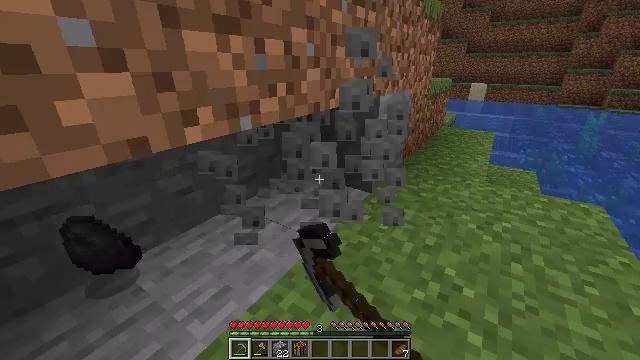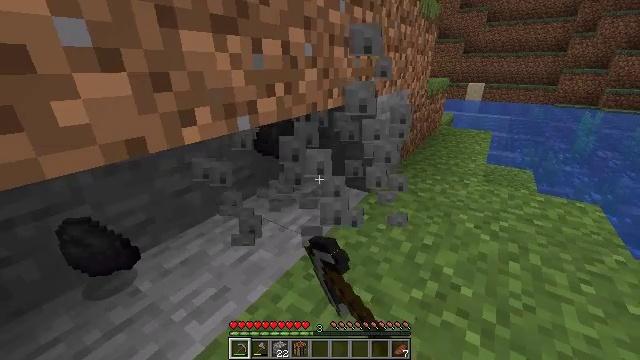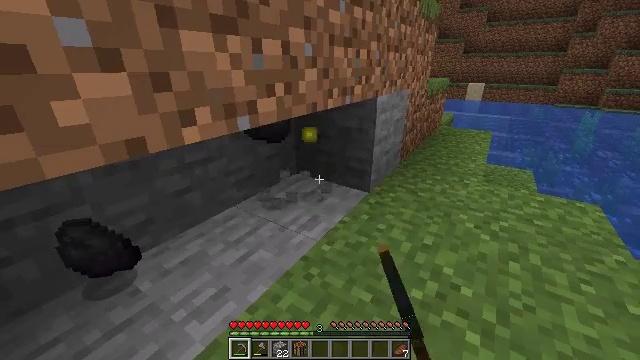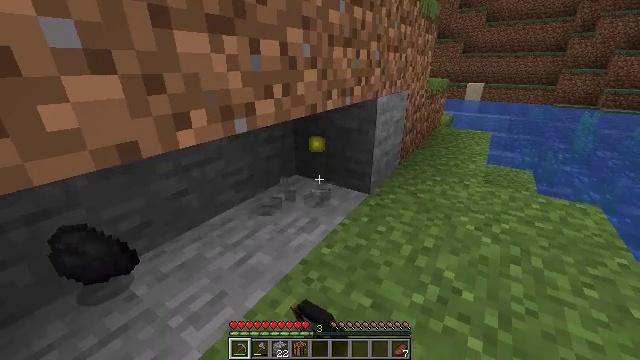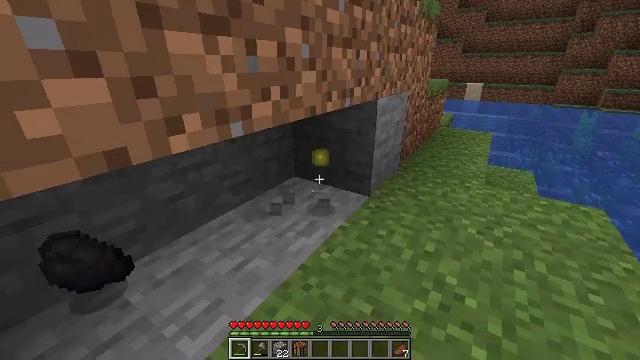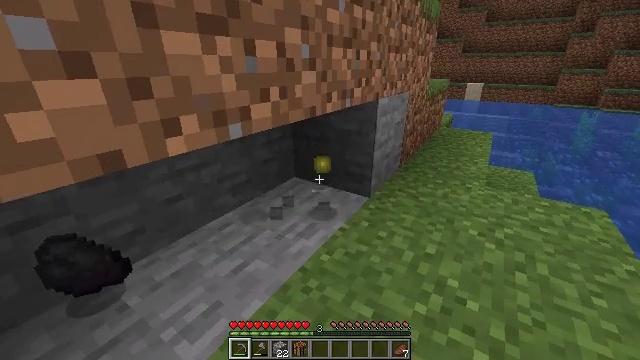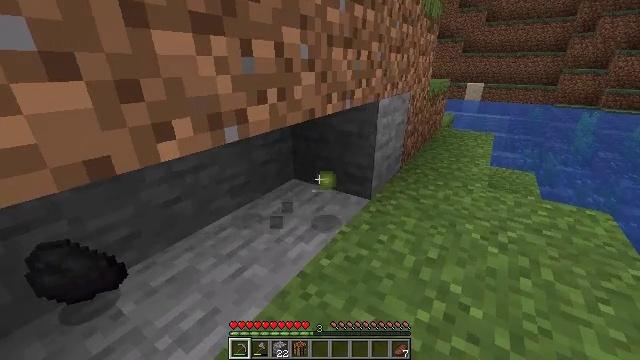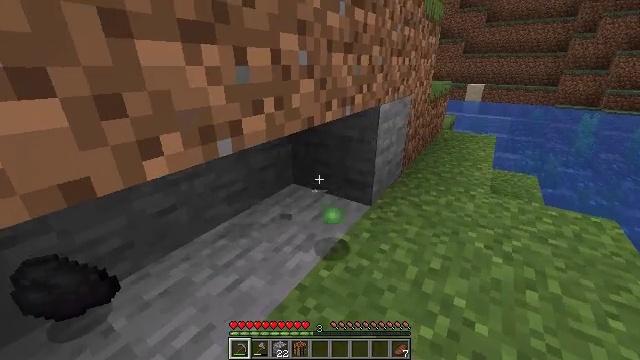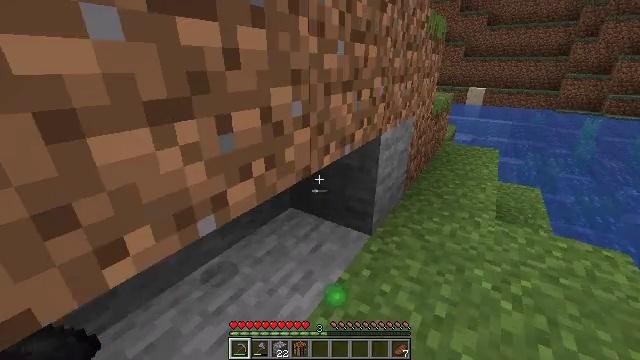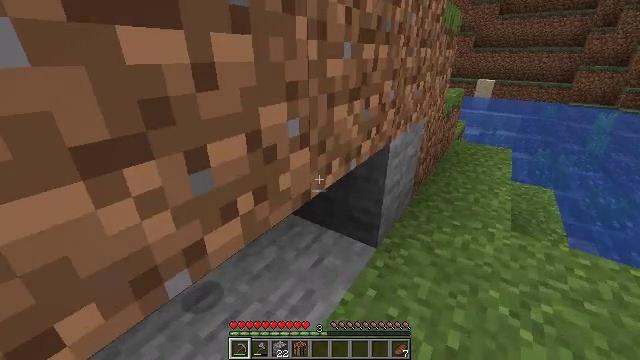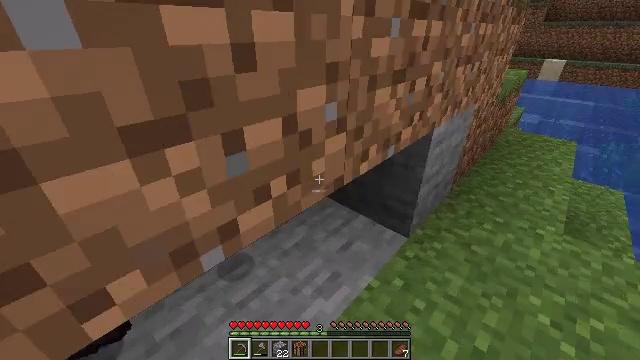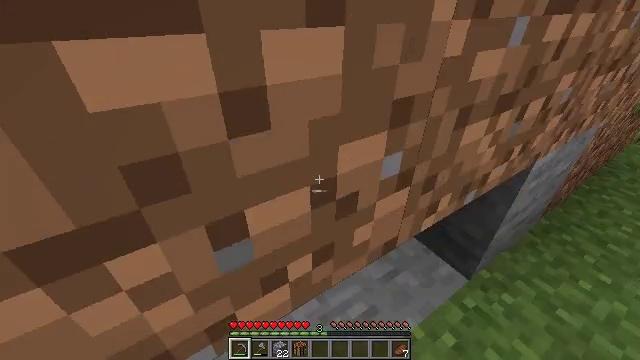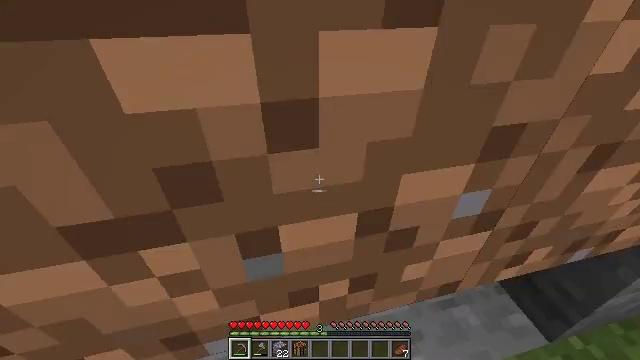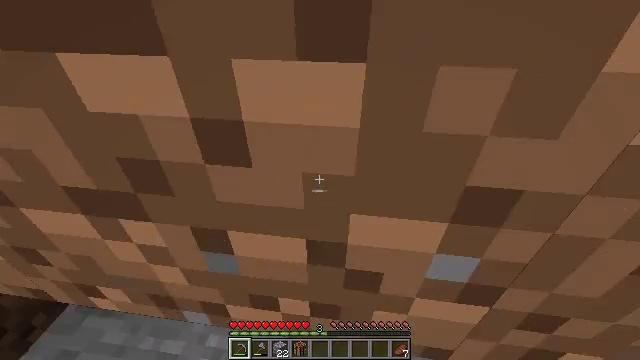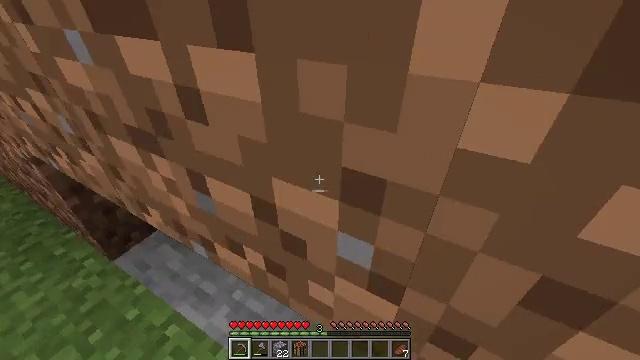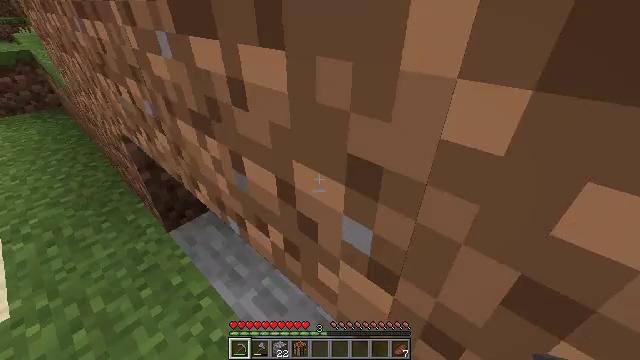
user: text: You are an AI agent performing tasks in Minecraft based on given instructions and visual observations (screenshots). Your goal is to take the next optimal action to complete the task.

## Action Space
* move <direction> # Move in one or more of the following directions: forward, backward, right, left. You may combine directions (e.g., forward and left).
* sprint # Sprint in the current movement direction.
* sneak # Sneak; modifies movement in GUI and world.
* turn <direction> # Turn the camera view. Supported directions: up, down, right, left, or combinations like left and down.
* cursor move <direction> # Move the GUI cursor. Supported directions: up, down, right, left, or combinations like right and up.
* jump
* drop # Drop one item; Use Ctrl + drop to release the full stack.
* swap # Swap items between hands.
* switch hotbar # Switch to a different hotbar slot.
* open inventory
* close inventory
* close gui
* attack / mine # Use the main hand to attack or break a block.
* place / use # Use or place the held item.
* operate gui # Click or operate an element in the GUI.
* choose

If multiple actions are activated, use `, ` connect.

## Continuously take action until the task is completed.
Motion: motion action
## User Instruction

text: Pick up the white bed by breaking it.
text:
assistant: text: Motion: sneak, attack / mine
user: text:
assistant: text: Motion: sneak, attack / mine
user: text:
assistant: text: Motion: move forward, sneak
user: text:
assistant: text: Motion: move forward, sneak
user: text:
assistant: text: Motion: move forward, sneak
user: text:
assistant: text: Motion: move forward
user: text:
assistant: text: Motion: move forward
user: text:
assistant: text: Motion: move forward
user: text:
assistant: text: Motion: move forward, turn down
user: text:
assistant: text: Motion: move forward, turn left and down
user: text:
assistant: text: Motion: move forward, turn left and down
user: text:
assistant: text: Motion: move forward and move right, turn left and down
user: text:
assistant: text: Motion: move right, turn left
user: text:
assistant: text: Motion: move right, turn left and up
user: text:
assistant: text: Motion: move right, turn left and up
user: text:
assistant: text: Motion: turn left
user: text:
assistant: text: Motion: no_op
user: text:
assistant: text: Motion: no_op
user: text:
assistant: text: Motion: attack / mine
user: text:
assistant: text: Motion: move forward, attack / mine
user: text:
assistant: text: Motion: move forward, attack / mine
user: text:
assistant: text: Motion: move forward and move left, attack / mine
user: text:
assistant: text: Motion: move forward and move left
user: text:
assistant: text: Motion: move forward and move left
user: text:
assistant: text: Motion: move forward and move left
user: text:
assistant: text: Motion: move left, turn right
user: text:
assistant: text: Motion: move left, turn right
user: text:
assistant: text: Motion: move back, turn right and up
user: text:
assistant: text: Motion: move back, turn right and up
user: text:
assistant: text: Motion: move back, turn right and up